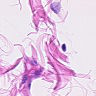
Metastatic tissue present: no